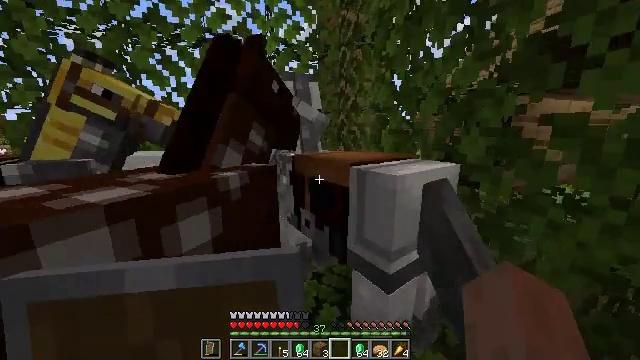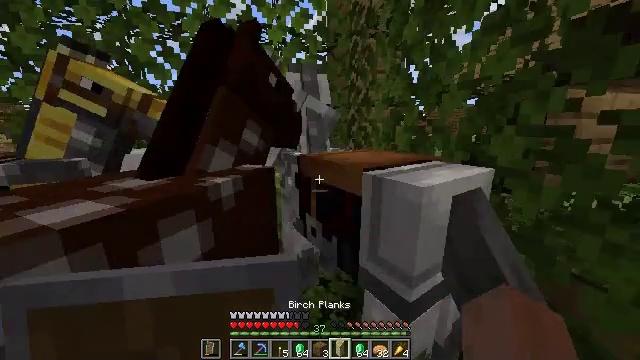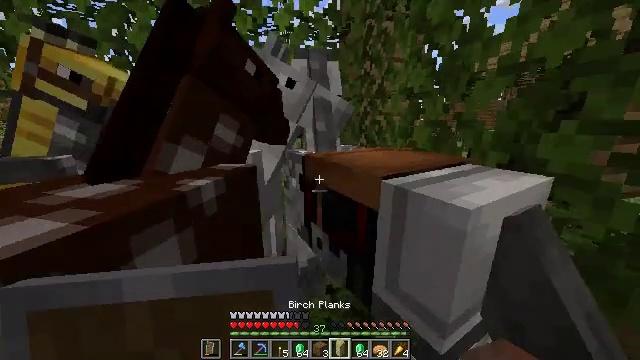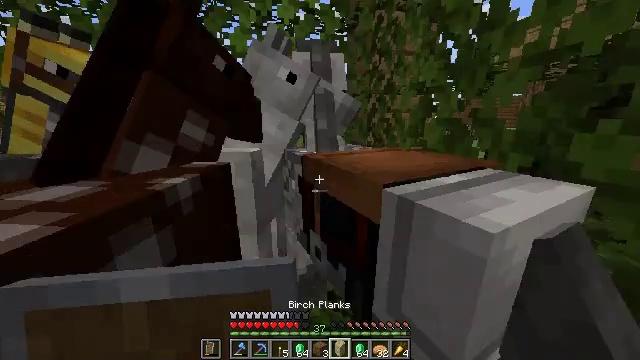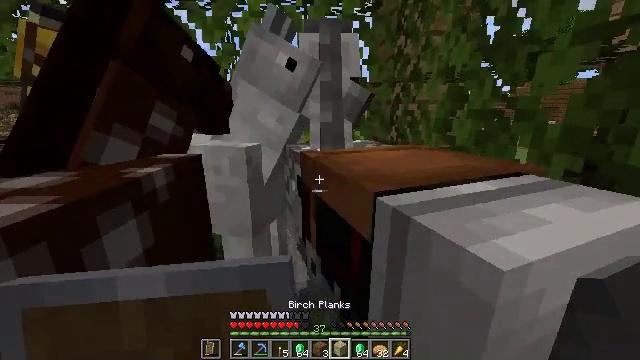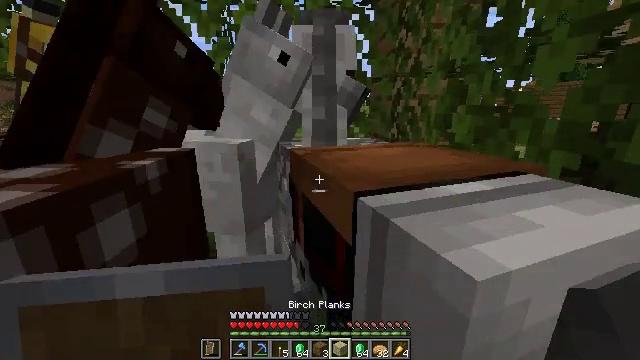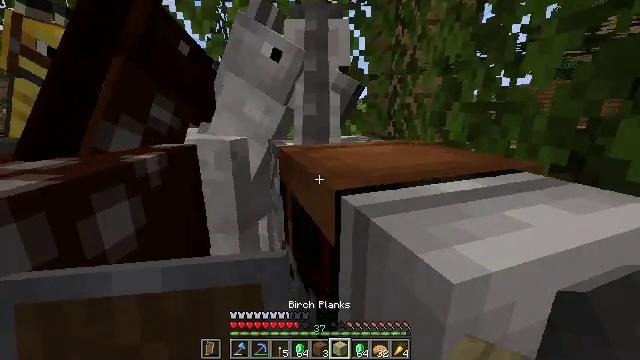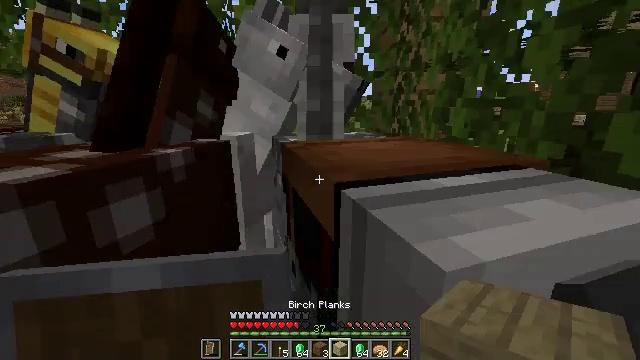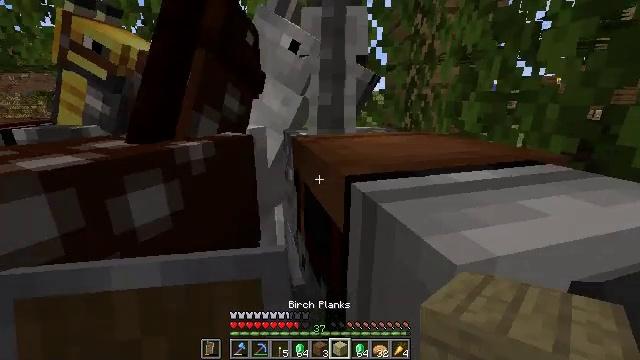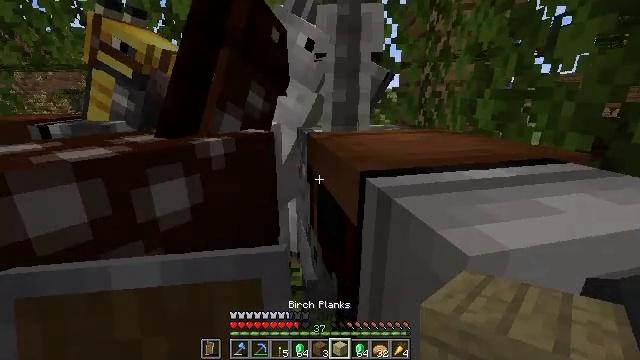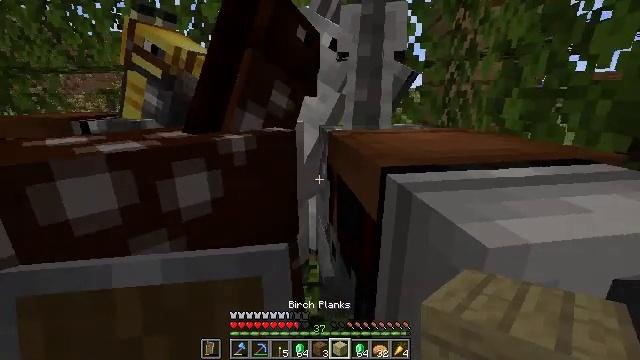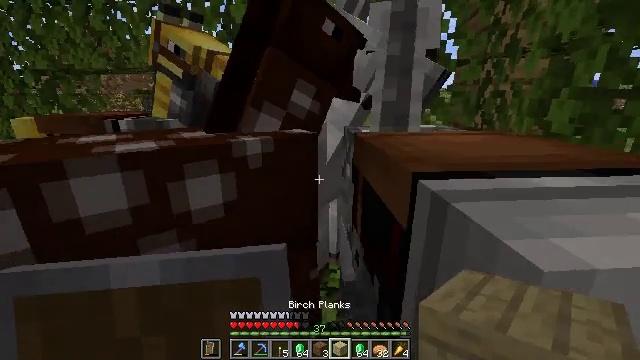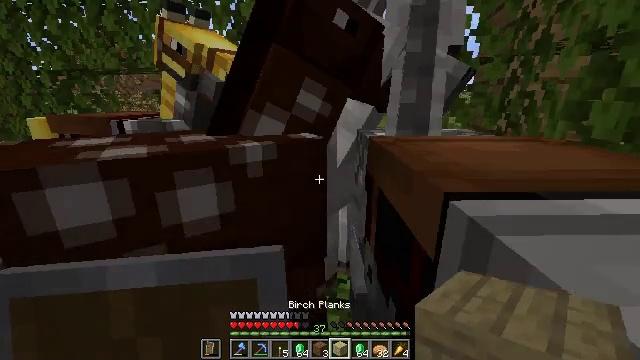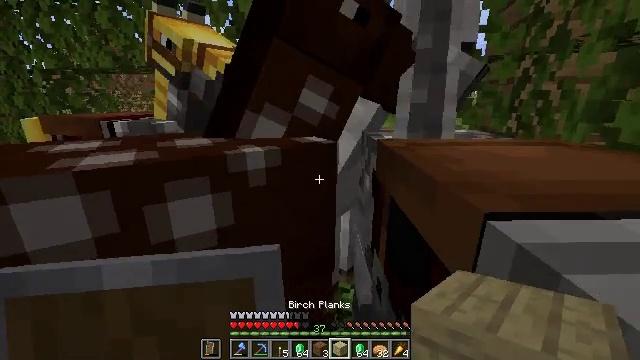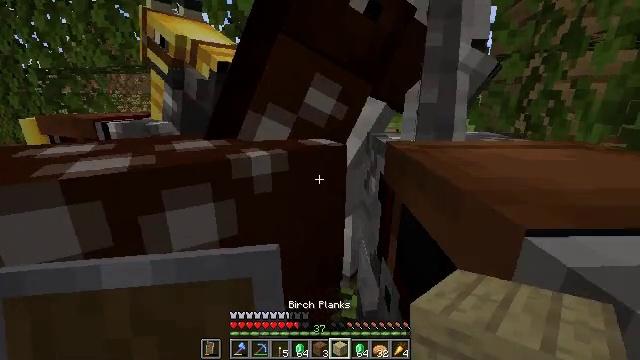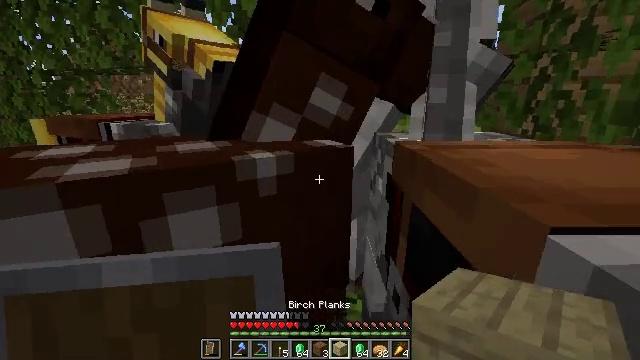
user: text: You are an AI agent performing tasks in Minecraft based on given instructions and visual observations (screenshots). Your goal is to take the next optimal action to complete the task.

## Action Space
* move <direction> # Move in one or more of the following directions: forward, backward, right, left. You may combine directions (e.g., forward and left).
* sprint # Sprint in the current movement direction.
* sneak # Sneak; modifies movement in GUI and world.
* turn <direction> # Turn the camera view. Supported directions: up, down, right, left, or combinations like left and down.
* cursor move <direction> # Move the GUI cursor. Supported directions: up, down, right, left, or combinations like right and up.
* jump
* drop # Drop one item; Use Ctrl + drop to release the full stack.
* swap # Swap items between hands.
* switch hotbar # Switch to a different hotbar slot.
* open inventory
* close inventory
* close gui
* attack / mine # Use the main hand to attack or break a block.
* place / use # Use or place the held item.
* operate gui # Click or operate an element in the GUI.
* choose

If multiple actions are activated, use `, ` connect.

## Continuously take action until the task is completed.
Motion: motion action
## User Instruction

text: Drop birch planks.
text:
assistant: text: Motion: move forward, turn left and down
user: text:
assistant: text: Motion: turn left and down
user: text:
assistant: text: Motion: turn left
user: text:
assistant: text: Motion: turn left
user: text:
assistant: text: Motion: turn left
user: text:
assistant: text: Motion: no_op
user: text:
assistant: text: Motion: turn left
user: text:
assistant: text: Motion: turn left and down
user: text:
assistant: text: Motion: turn left
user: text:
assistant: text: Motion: turn left
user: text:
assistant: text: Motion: move forward, turn left
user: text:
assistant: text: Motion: move forward, turn left
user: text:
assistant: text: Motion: move forward
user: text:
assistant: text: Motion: move forward
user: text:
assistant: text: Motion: no_op
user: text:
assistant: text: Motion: no_op
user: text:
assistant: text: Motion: no_op
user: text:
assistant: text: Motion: no_op
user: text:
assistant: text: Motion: no_op
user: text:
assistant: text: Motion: no_op
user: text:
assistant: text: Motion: no_op
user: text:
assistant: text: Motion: no_op
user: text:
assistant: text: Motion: no_op
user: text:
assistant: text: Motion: move right
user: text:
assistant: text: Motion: move right
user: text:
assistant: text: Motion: turn left and up
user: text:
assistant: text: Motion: no_op
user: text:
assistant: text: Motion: turn left
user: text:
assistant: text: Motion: no_op
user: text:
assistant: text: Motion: no_op